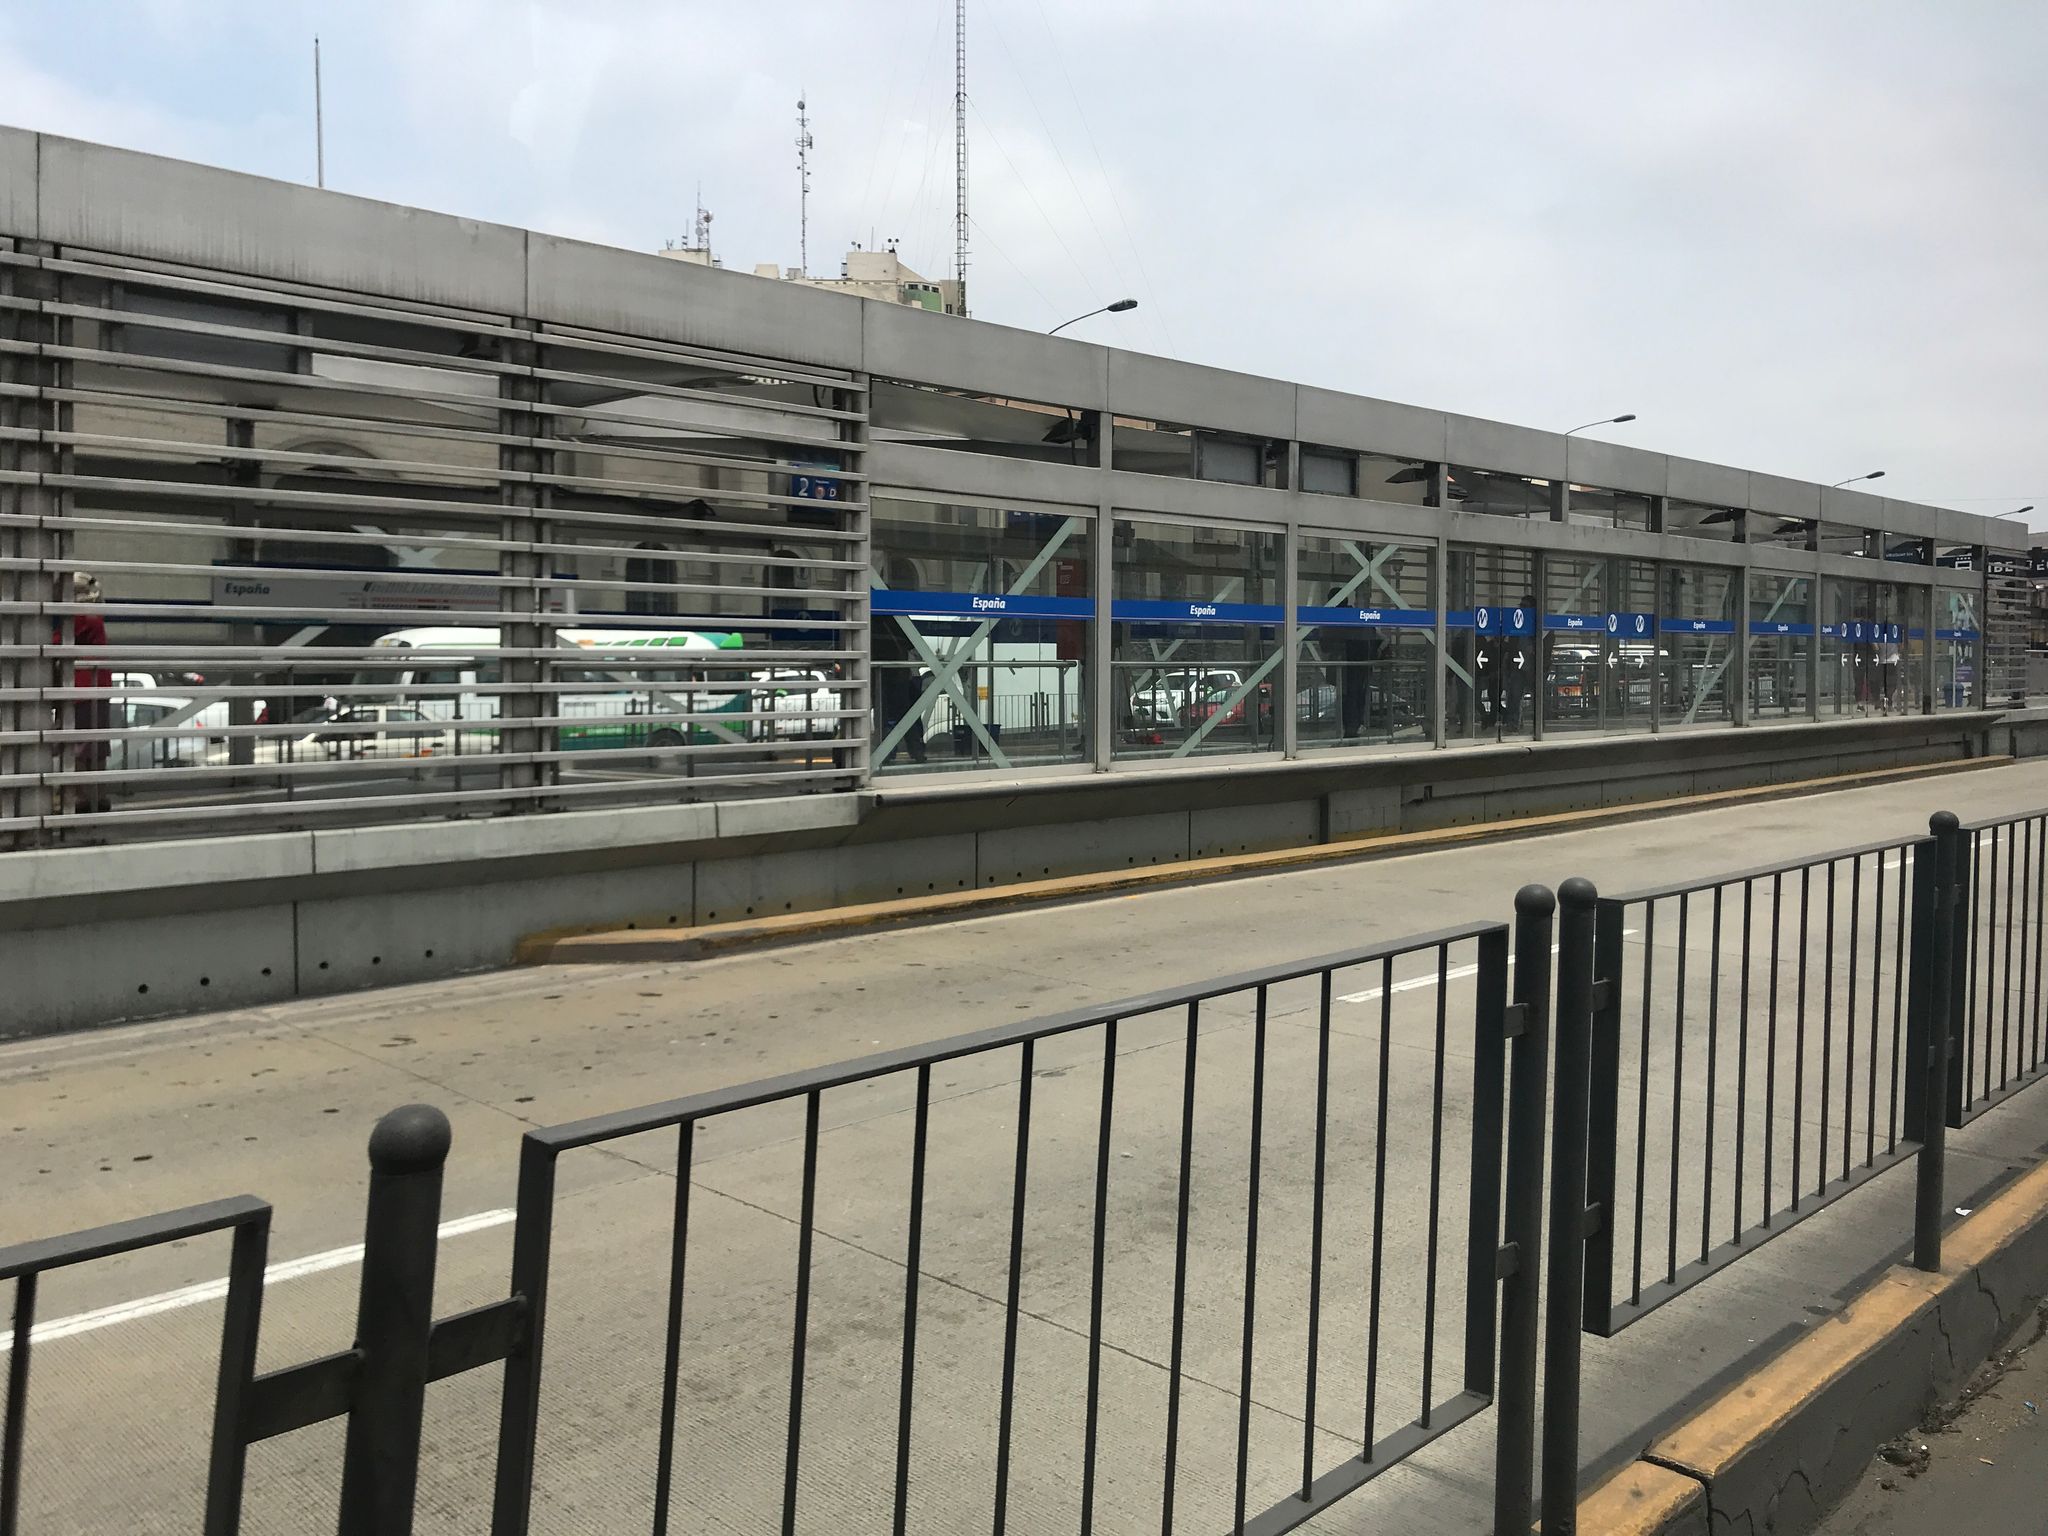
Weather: snowy
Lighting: day
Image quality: good
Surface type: walking surface
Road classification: footway, bus_stop
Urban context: urban centre
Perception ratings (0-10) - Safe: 0.64, Lively: 4.13, Beautiful: 2.07, Boring: 3.15, Depressing: 6.47, Wealthy: 5.27